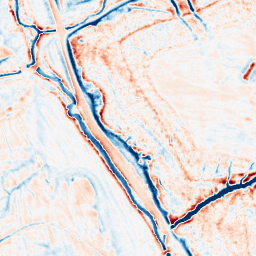
Category: edge_preserving
Decomposition family: anisotropic_diffusion
Decomposition parameters: iterations: 50
kappa: 30
gamma: 0.1
Upsampling method: bilinear
Upsampling parameters: scale: 2
Upsampling scale: 2